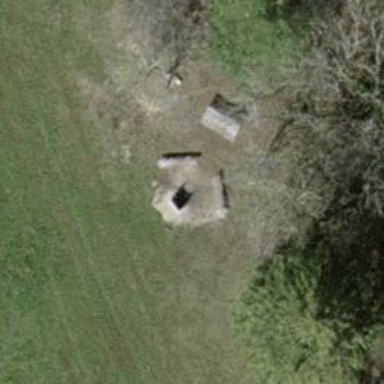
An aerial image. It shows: Bench for seating.